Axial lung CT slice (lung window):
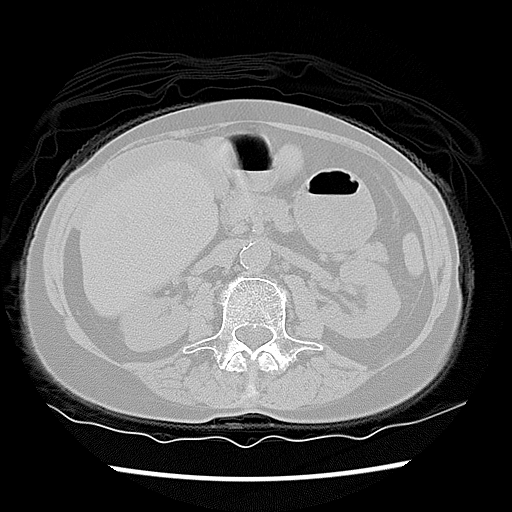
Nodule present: no